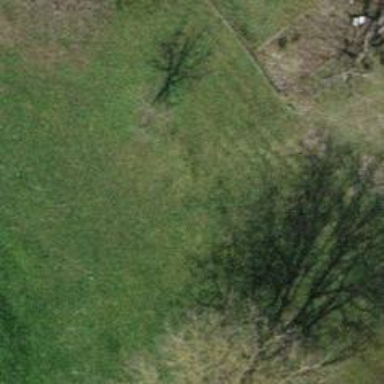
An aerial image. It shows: Beautiful tree in nature.